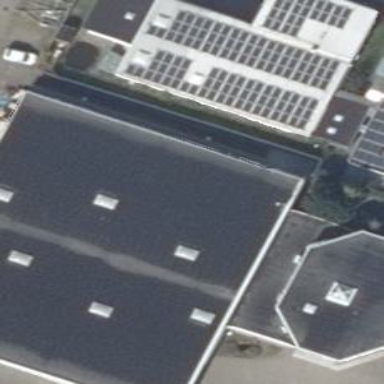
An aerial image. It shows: Commercial building.